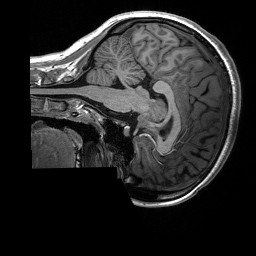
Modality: T1w
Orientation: sagittal
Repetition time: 8 s
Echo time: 0.066 s